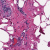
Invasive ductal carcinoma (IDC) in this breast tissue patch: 0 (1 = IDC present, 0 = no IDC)